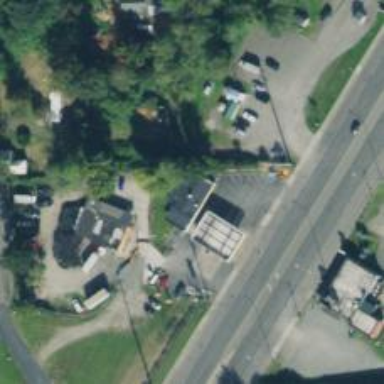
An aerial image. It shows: Convenience shop.